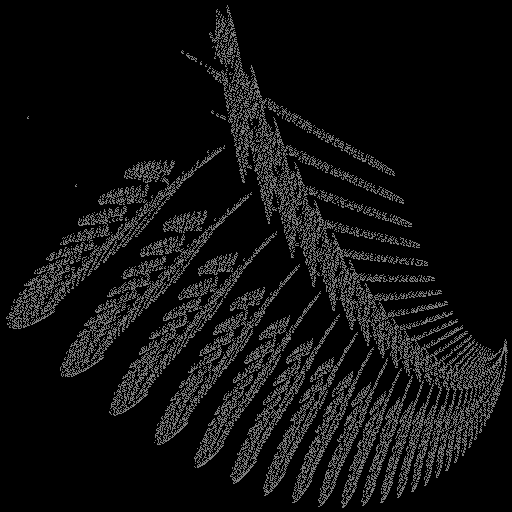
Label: newyorkfern